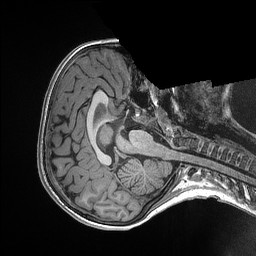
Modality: T1w
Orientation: axial
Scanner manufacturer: siemens
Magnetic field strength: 3 T
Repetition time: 2.3 s
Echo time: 0.00298 s